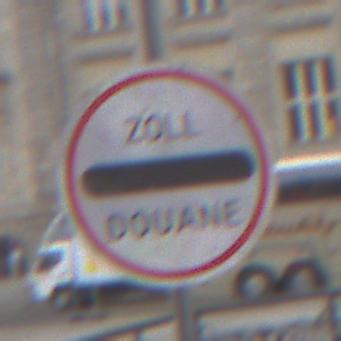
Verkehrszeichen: Zollstelle
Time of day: Midday
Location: Outdoor (Urban)
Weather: Overcast
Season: NotSpecified
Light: Natural